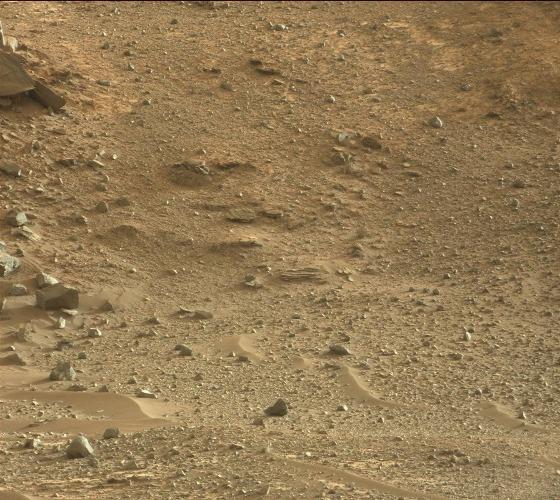
Terrain classes present: Bedrock, Gravel / Sand / Soil, Rock